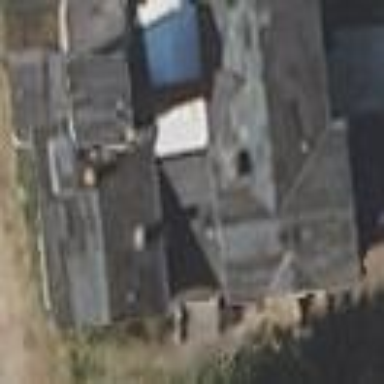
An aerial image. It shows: Detached building.